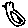
Label: bird